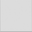
Piece: xx